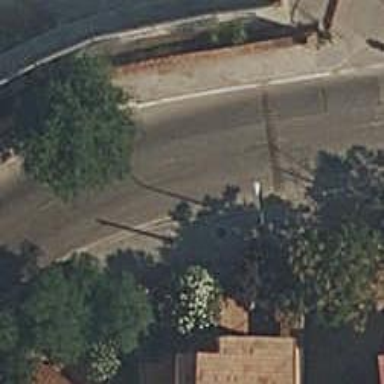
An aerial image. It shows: Asphalt footway with uncontrolled crossing featuring table for traffic calming.